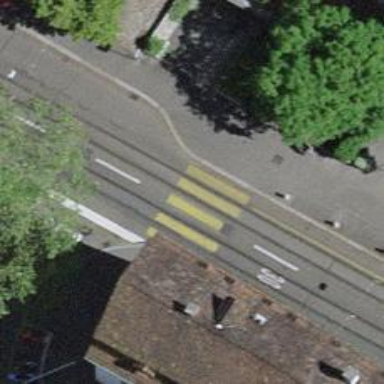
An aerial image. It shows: Crossing for the railway.